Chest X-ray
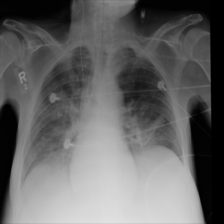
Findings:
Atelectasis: negative
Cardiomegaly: negative
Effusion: negative
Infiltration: negative
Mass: negative
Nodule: negative
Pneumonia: negative
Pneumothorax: negative
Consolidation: negative
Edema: negative
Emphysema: negative
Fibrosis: negative
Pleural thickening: negative
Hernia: negative